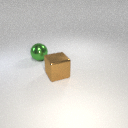
large green metal sphere behind large brown metal cube